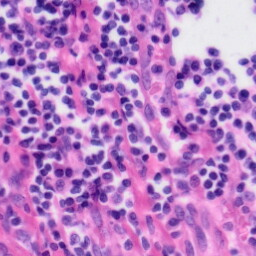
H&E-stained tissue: Tonsil